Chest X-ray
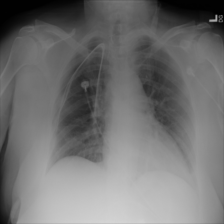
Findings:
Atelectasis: negative
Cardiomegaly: negative
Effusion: negative
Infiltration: negative
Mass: negative
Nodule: negative
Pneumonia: negative
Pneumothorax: negative
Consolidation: negative
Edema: negative
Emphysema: negative
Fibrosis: negative
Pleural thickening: negative
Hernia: negative